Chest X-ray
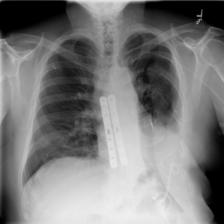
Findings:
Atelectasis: negative
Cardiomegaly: negative
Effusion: negative
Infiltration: negative
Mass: negative
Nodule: negative
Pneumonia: negative
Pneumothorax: negative
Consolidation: negative
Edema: negative
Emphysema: negative
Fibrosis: negative
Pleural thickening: negative
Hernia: negative